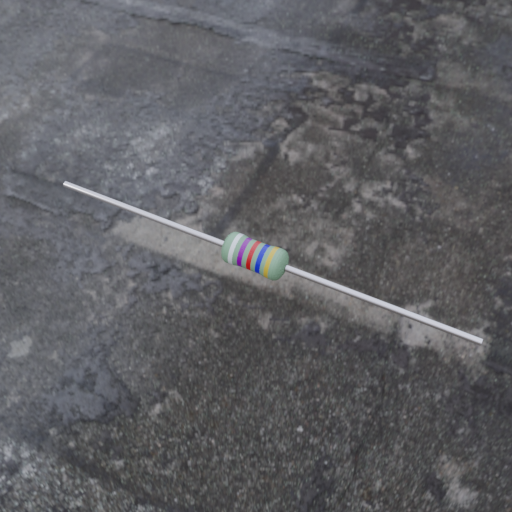
Resistor colour bands (in order): white, violet, red, blue, gold